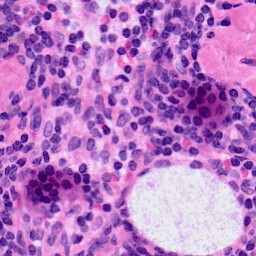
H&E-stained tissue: LymphNode